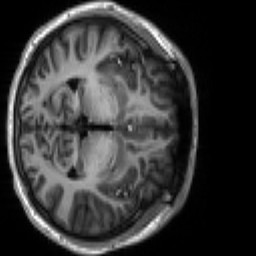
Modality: T1w
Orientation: axial
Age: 19
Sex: male
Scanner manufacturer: siemens
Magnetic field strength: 3 T
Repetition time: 2.3 s
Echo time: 0.00267 s